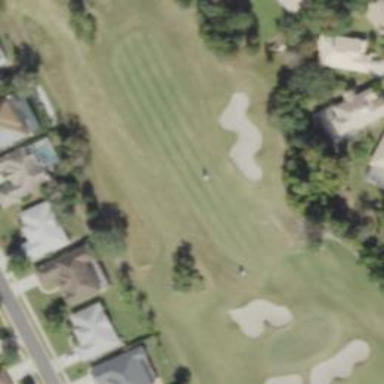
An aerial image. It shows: View of golf hole.